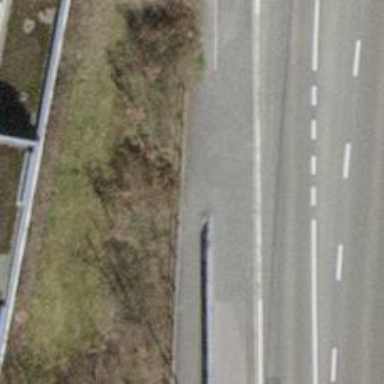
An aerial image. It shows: Asphalt surface.